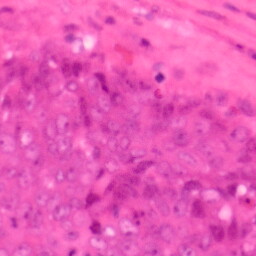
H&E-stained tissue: Colon